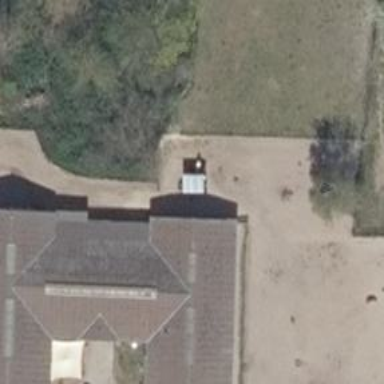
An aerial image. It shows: Simple and straightforward house.